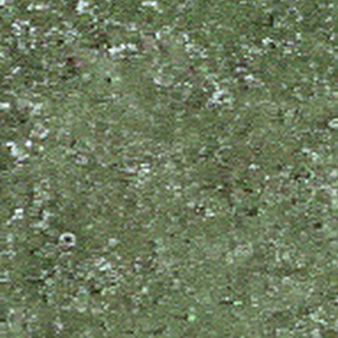
Label: other